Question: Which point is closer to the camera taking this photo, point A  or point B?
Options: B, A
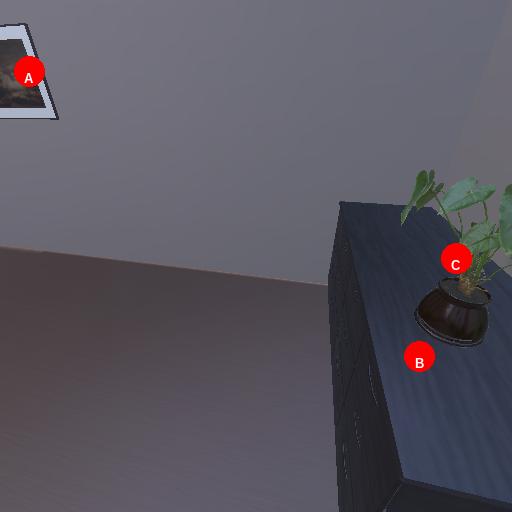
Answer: B